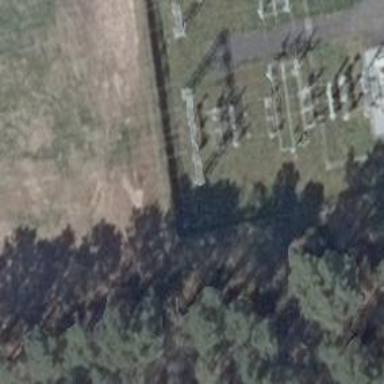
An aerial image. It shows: Power line with three cables.